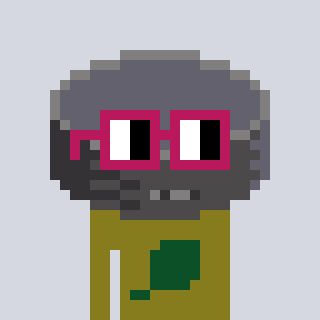
a pixel art character with square dark red glasses, a hockey puck-shaped head and a gunk-colored body on a cool background